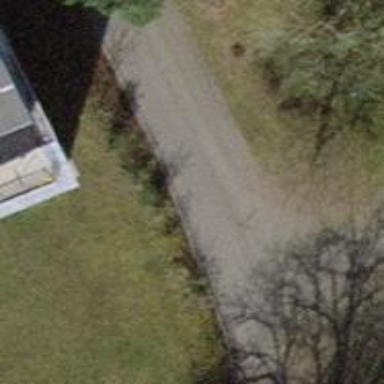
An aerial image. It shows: Asphalt parking aisle off service road.